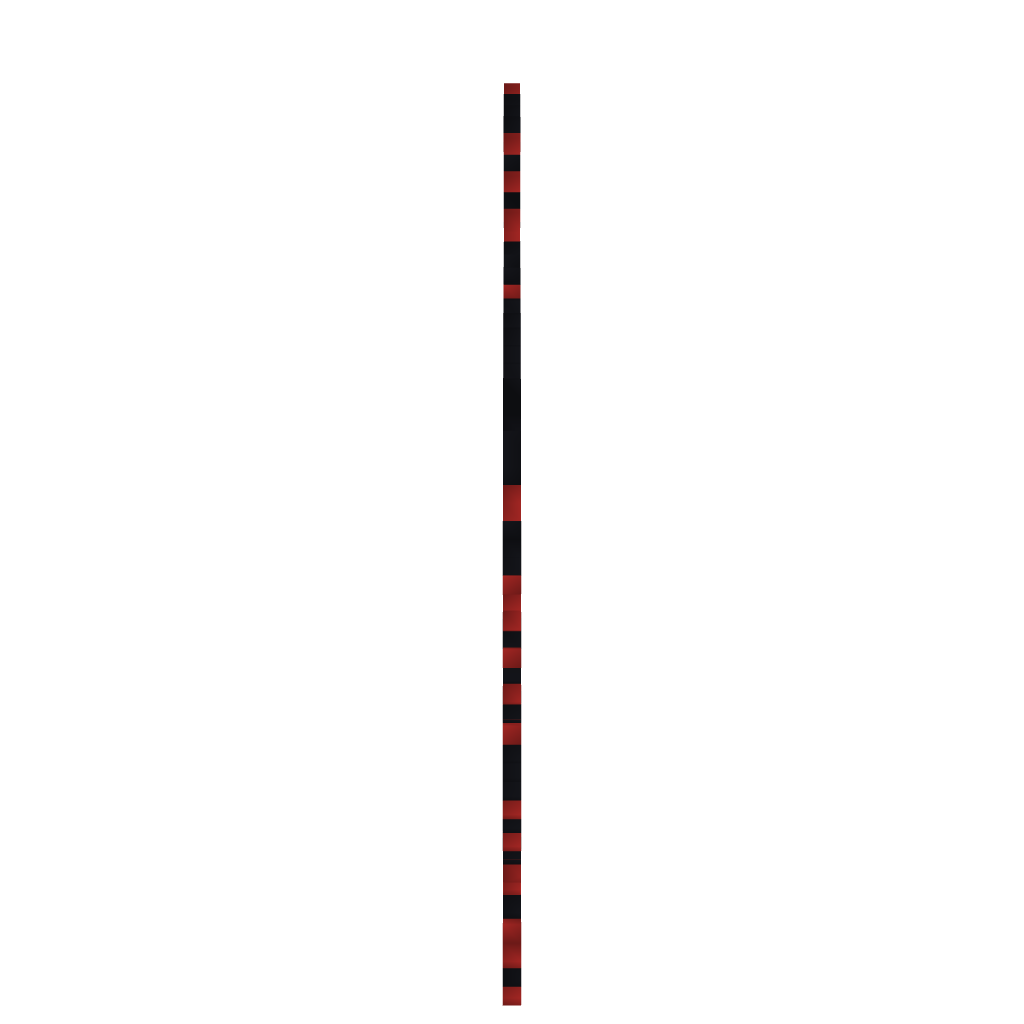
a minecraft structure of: Charizard Sprite